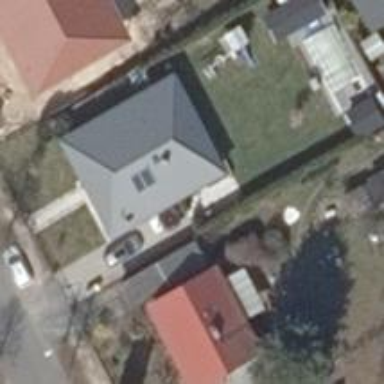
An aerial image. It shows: Detached building with hipped roof.